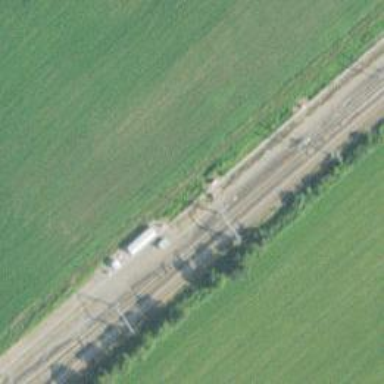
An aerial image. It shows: Railway crossover.